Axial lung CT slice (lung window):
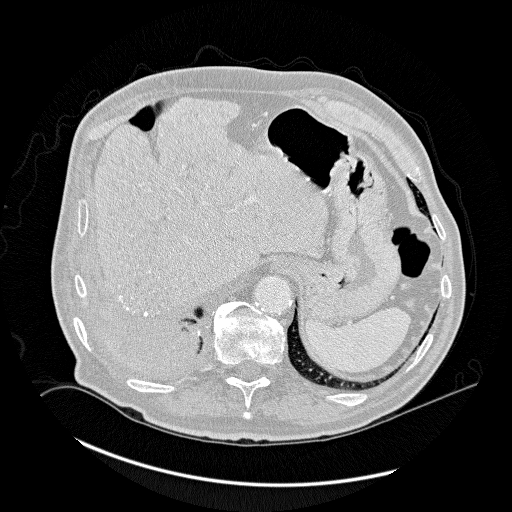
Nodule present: no